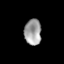
Tissue: lung
Cell type: Epithelial cells
Senescence score: 0.228
Nuclear area (px): 425
Mean DAPI intensity: 160.868